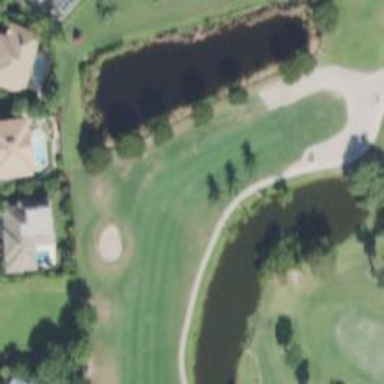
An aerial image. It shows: Golf cartpath that is also road path.